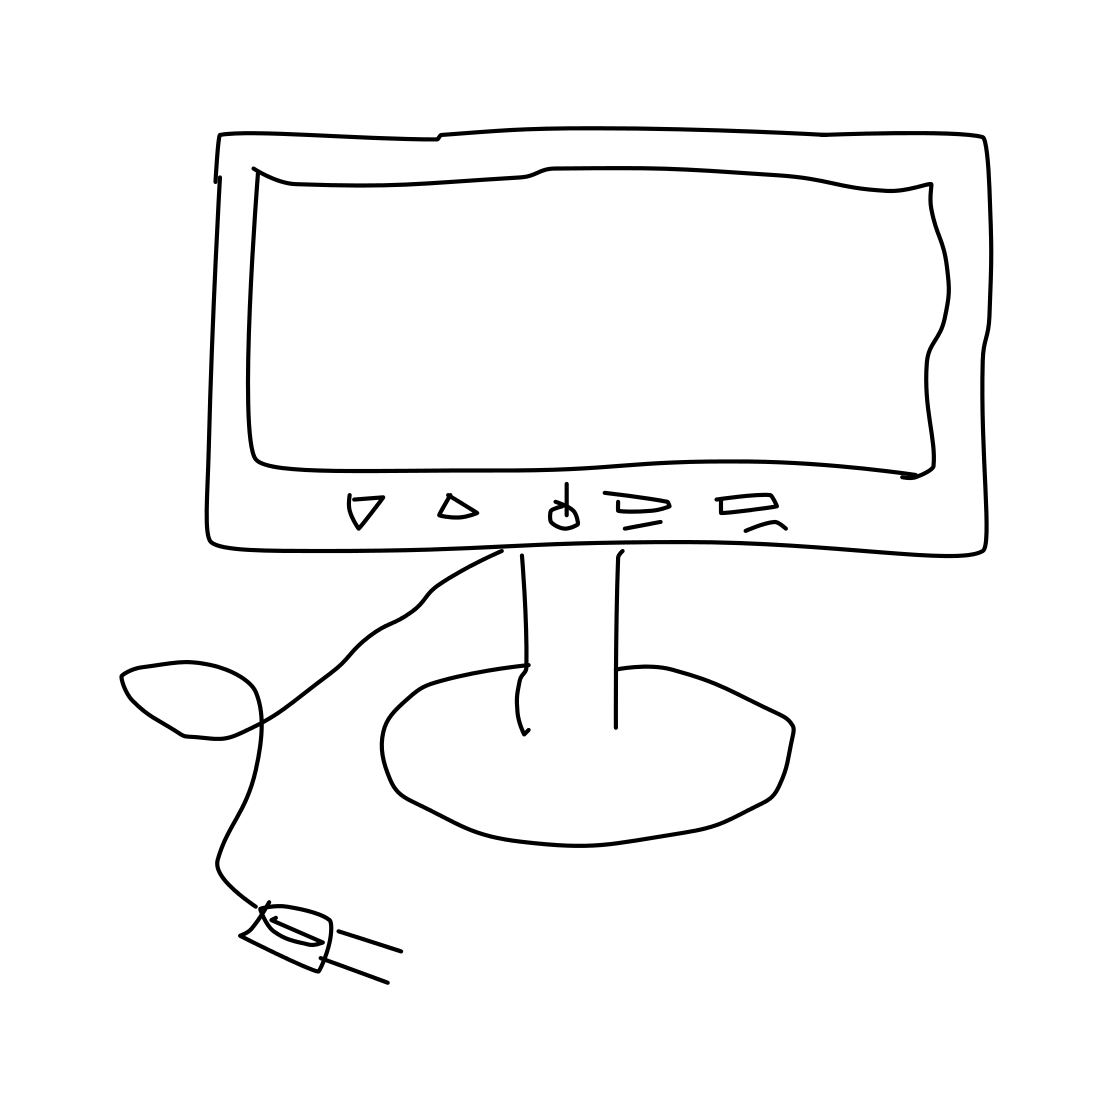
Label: computer monitor